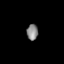
Tissue: lung
Cell type: T cells
Senescence score: 0.2347
Nuclear area (px): 173
Mean DAPI intensity: 136.127